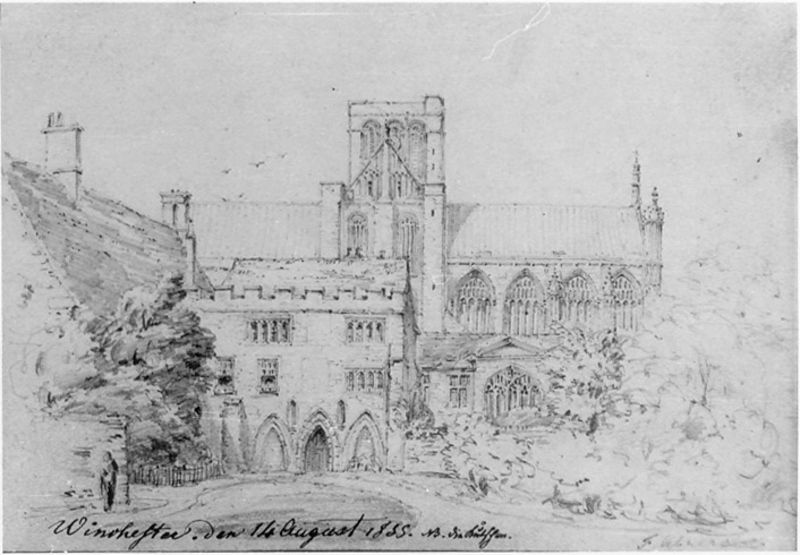
Titel: Ansicht der Kathedrale von Winchester
Künstler: Franz Abresch
Standort: Karlsruhe
Institution: Staatliche Kunsthalle Karlsruhe
Schlagwörter: arch, arches, architecture, church, white, window, aristocracy, black, france, gray, grey, old, painting, windows, woman, print, cliff, man, sky, tree, building, house, abbey, roof, tower, trees, grass, bushes, entrance, path, road, drawing, paper, black and white, castle, animals, bird, etching, illustration, sketch, birds, pen, writing, british, door, fence, person, human, park, fort, doors, history, cathedral, ink, nave, brick, elevation, gate, manor, mansion, map, monastery, pencil, constable, england, english, gothic, animal, bush, figure, wash, chimney, chimneys, spire, steeple, black white, portal, blurry, turret, chapel, faded, text, heavy, tile, lonely, cloister, gainsborough, pathway, curch, romanic, stained glass, transept, estate, scenery, spires, crenellation, august, dach, nlack, aachen, nun, foxing, arched, winchester, 1855, windo, gothi, signed, 4, mideval, patch, 14 august, renaisance, tristess, black building, gothic arch, crennelation, protect, battlement, gothic church, arch', 1885, skecth, enterance, abbandoned